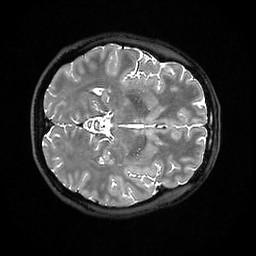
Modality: T2w
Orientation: axial
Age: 30
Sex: female
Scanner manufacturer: ge
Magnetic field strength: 3 T
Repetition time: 3.231 s
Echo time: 0.06562 s